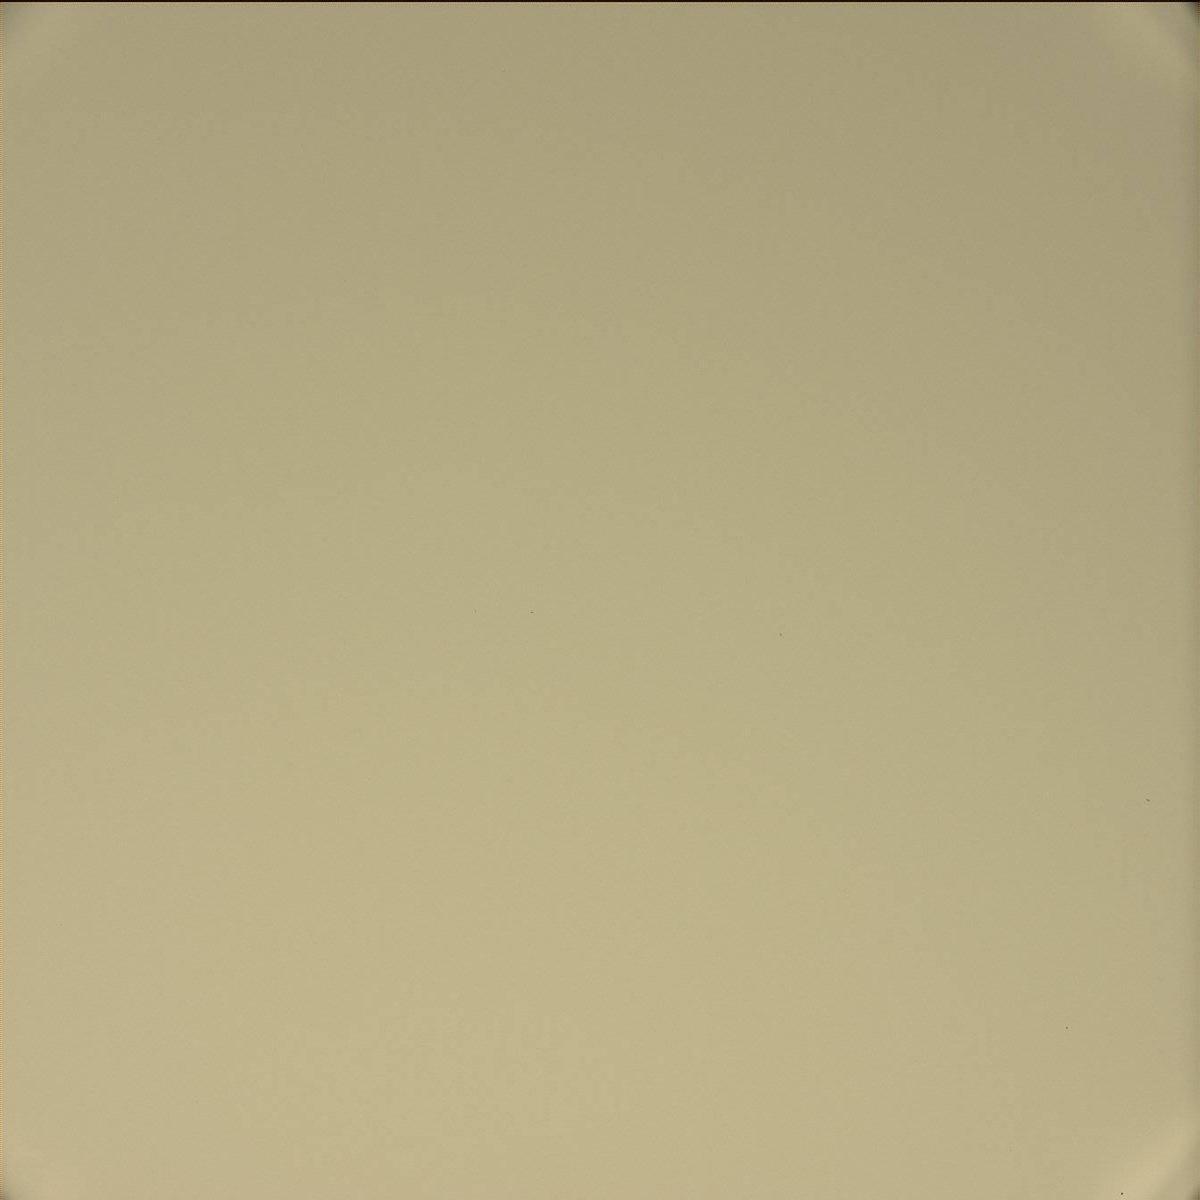
Terrain classes present: Sky